Question: This is the result that I want.
The number of bits resolution are '256 x 256'.
'''
// assign default background to white.
img = ones(256, 256);
'''
Example Result:
'''
0 1 1 1
0 0 1 1
0 0 0 1
0 0 0 0
'''

Is there a way that I can use the 'zeros()' and 'ones()' function in MATLAB to achieve this result? How should I do the looping?
The result is something that 'eye()' function can do, but it only do a diagonal lines. I want a diagonal lines that separate zeros and ones.
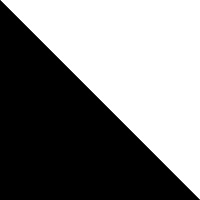
Answer: You are looking for the <URL> function
'''
img = triu( ones( 256 ), 1 );
'''